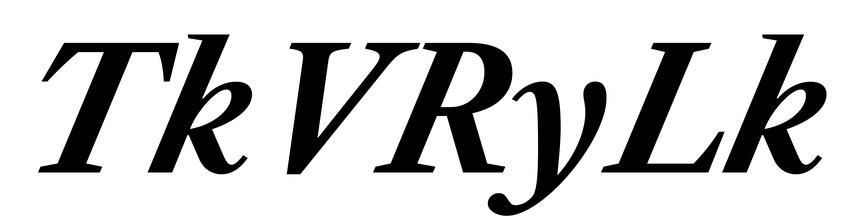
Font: LibreCaslonText-Italic_Bold_Italic